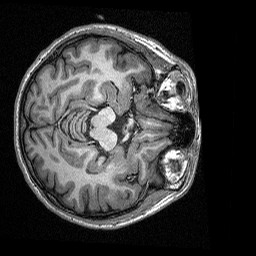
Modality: T1map
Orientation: axial